Question: I have an ArrayList 'ArrayList<String> externalDataList = new ArrayList<>(1600);'and I would like to display in a textArea first 3 strings, but I can't succed:
Here is my code
'''
textareaShowPreview.setPrefRowCount(3);
Iterator<String> it = externalDataList.iterator();
int tot = 0;
while(it.hasNext() && tot<3){
String element = it.next();
textareaShowPreview.setText(element + "
");
System.out.println("elements are: " + element);
tot++;
}
'''
The sout correctly print first 3 strings
'''
element are: 23/05/2007 ,30.9455,31.2545,30.9091,30.9545,<PHONE>
element are: 24/05/2007 ,30.6545,31.0909,30.5364,30.6909,<PHONE>
element are: 25/05/2007 ,30.6636,30.8545,30.4818,30.8091,<PHONE>
'''
but in textArea I have only first one

How do I have to modify my code to show in textArea all three strings, one string per row?
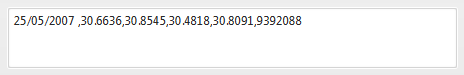
Answer: Use appendText instead of setText <URL>.
The setText, delete the previous text and set the text you are giving to it. The append keep the current text in your text area.
Hope it helps!